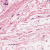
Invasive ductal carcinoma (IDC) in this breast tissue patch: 0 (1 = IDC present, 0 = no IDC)